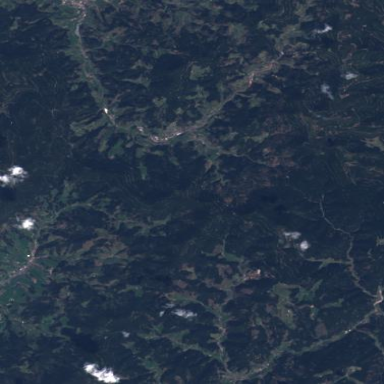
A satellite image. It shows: Forest.